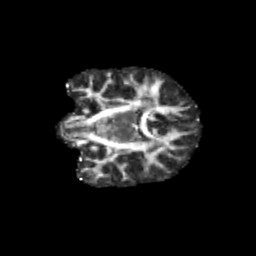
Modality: FA
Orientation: coronal
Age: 10
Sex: female
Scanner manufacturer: siemens
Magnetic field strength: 3 T
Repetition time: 3.8 s
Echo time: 0.07 s